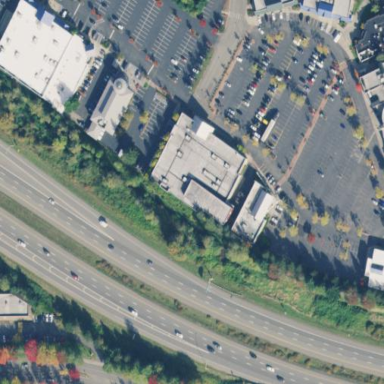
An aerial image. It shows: Retail building.